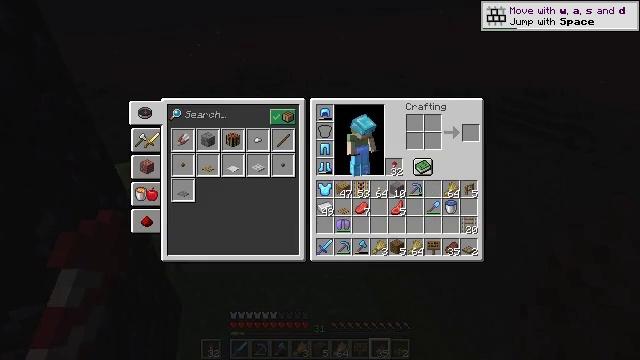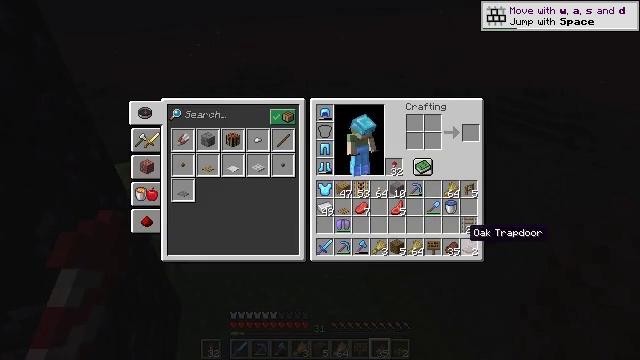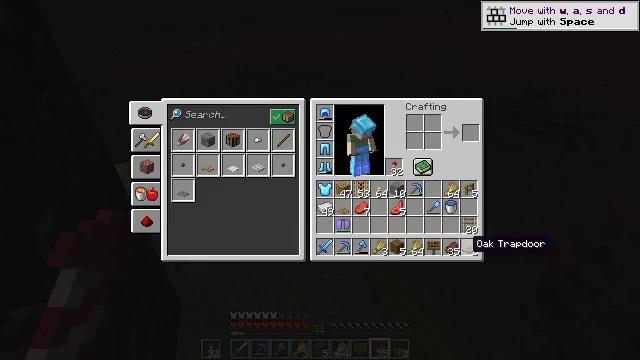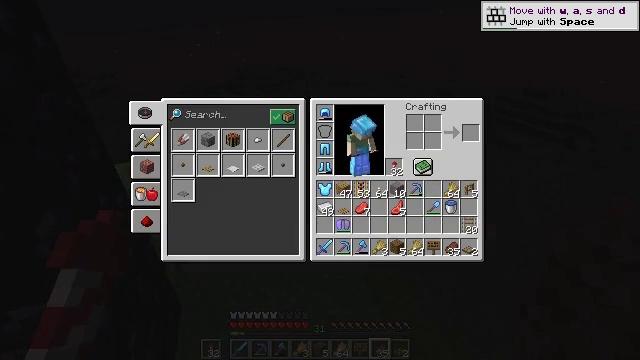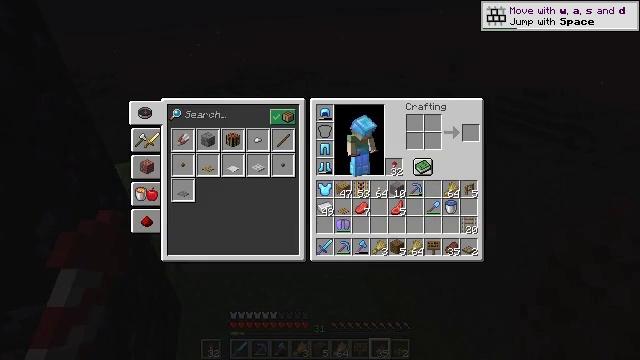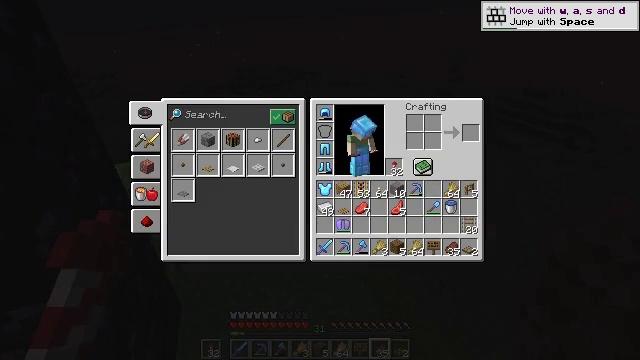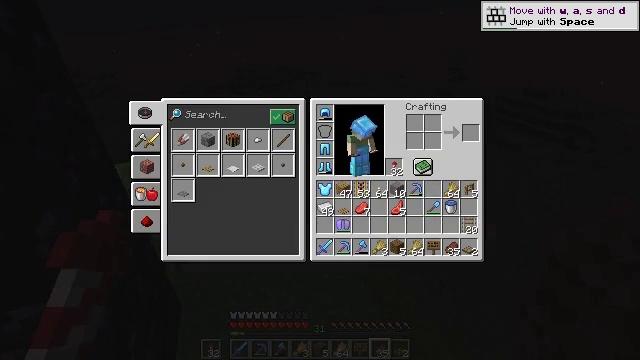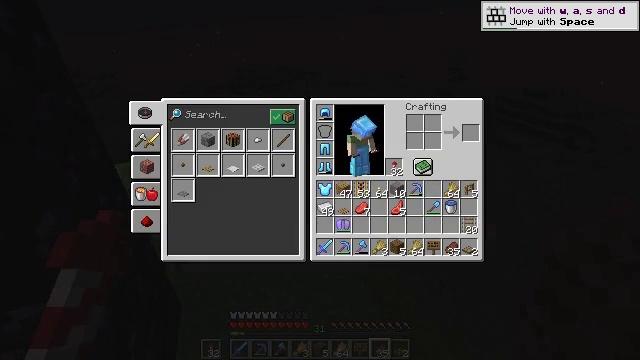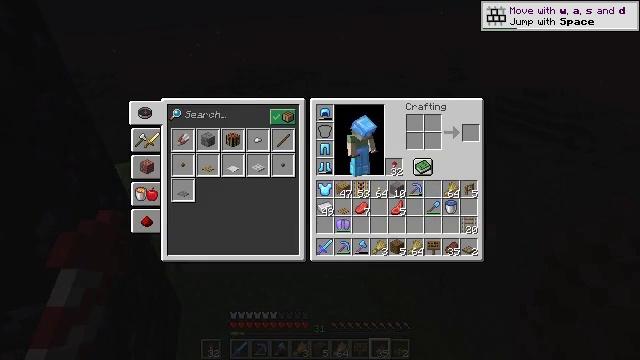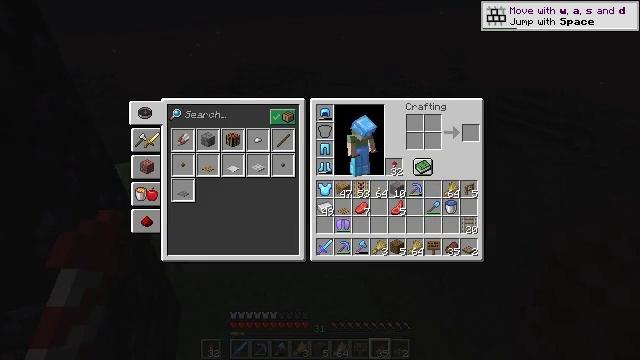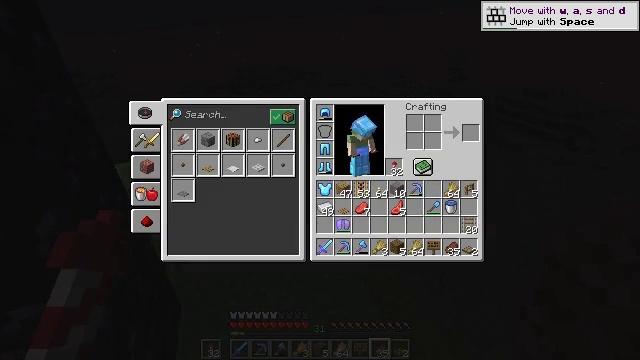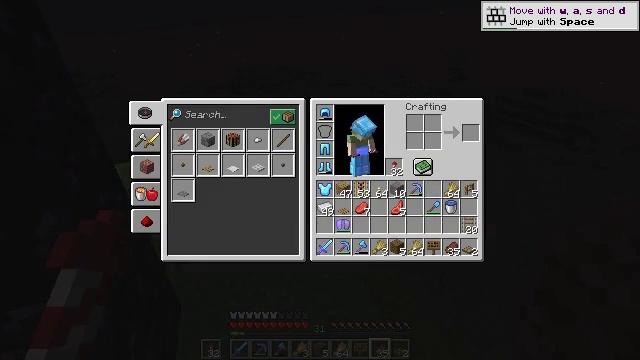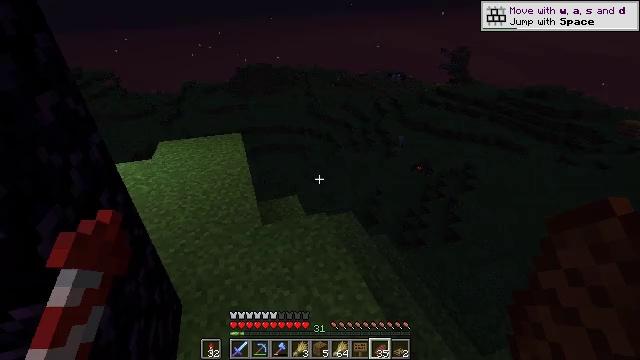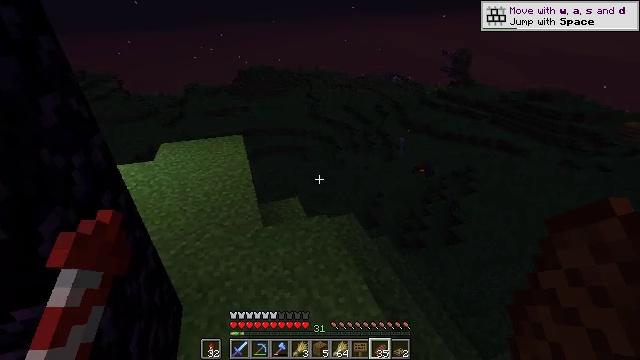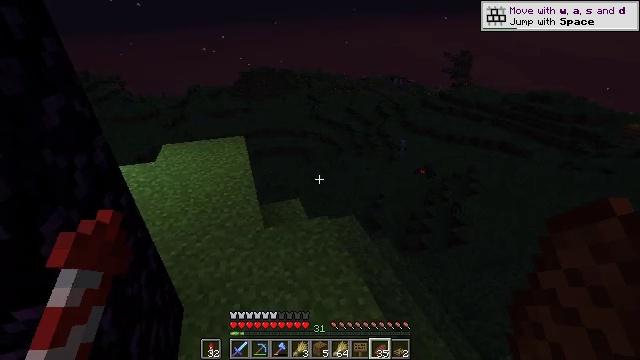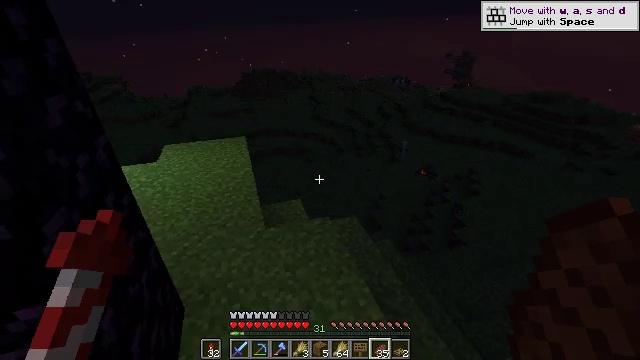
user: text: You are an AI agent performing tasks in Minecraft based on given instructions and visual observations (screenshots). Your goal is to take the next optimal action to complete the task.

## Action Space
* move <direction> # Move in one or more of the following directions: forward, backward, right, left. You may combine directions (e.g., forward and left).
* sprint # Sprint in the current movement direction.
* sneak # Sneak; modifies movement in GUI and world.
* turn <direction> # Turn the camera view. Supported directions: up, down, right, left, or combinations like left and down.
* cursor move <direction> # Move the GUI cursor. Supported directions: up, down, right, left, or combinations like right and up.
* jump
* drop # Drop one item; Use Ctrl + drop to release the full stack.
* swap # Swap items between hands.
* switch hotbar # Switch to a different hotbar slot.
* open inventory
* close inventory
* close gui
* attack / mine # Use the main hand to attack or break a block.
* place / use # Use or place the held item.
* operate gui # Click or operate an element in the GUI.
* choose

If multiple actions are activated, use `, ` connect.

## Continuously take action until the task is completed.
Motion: motion action
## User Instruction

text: Left click to break the red bed.
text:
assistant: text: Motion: no_op
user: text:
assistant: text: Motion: cursor move down
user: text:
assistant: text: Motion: cursor move right and down
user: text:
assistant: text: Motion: cursor move down
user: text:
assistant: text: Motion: cursor move down
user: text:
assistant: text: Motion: cursor move down
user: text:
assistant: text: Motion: no_op
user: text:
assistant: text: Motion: no_op
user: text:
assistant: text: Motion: no_op
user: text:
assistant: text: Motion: no_op
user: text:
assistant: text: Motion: no_op
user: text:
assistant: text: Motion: no_op
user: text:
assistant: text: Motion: no_op
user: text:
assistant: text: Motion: no_op
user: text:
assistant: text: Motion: no_op
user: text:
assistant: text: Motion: no_op
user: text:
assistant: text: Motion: no_op
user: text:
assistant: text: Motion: no_op
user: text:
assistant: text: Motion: move forward, sprint
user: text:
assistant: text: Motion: move forward, sprint
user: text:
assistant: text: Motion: move forward, sprint
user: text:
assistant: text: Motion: move forward, sprint
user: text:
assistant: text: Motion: move forward, sprint
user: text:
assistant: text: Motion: move forward, sprint, turn up
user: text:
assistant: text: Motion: move forward, sprint, turn up
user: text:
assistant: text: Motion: move forward, sprint, turn right and up, switch to hotbar 1
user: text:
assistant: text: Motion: move forward, sprint, turn up, switch to hotbar 1
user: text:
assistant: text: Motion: move forward, sprint, turn right and up, switch to hotbar 1
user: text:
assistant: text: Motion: move forward, sprint, turn right and up
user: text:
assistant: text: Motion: move forward, sprint, turn right